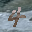
Label: 4